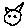
Label: cat